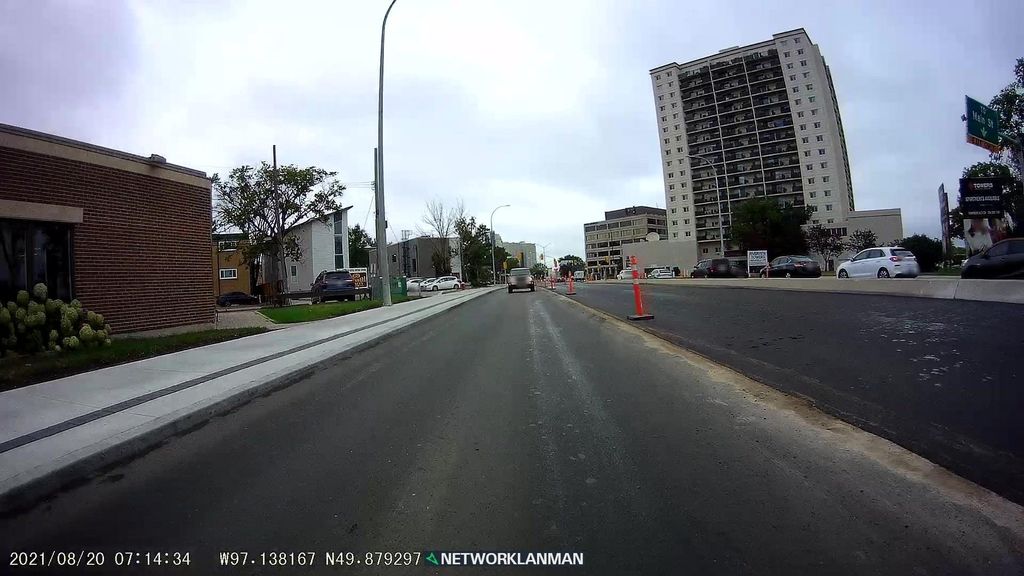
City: winnipeg